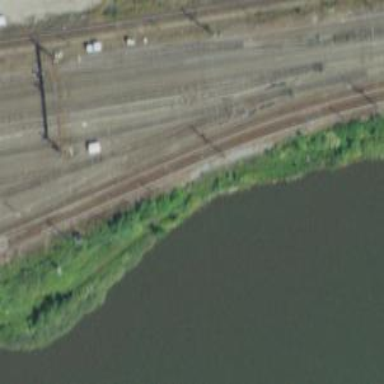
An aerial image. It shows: Electrified rail service yard.